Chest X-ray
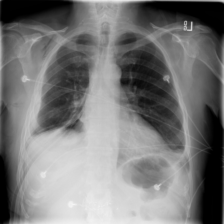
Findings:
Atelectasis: negative
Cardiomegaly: negative
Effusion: negative
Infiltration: negative
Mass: negative
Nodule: negative
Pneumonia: negative
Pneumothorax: negative
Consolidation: negative
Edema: negative
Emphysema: positive
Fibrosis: negative
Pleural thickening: negative
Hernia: negative